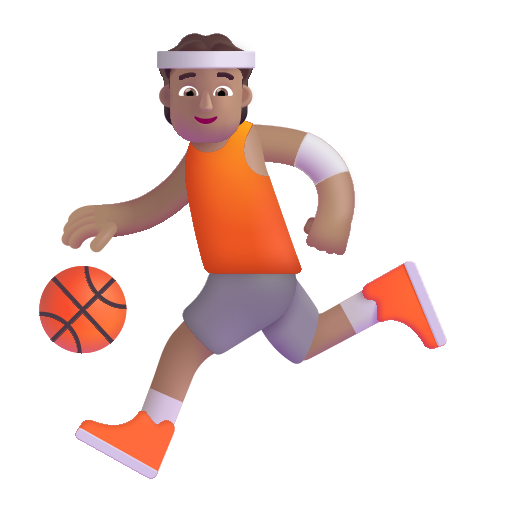
person bouncing ball color